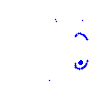
Particle: electron